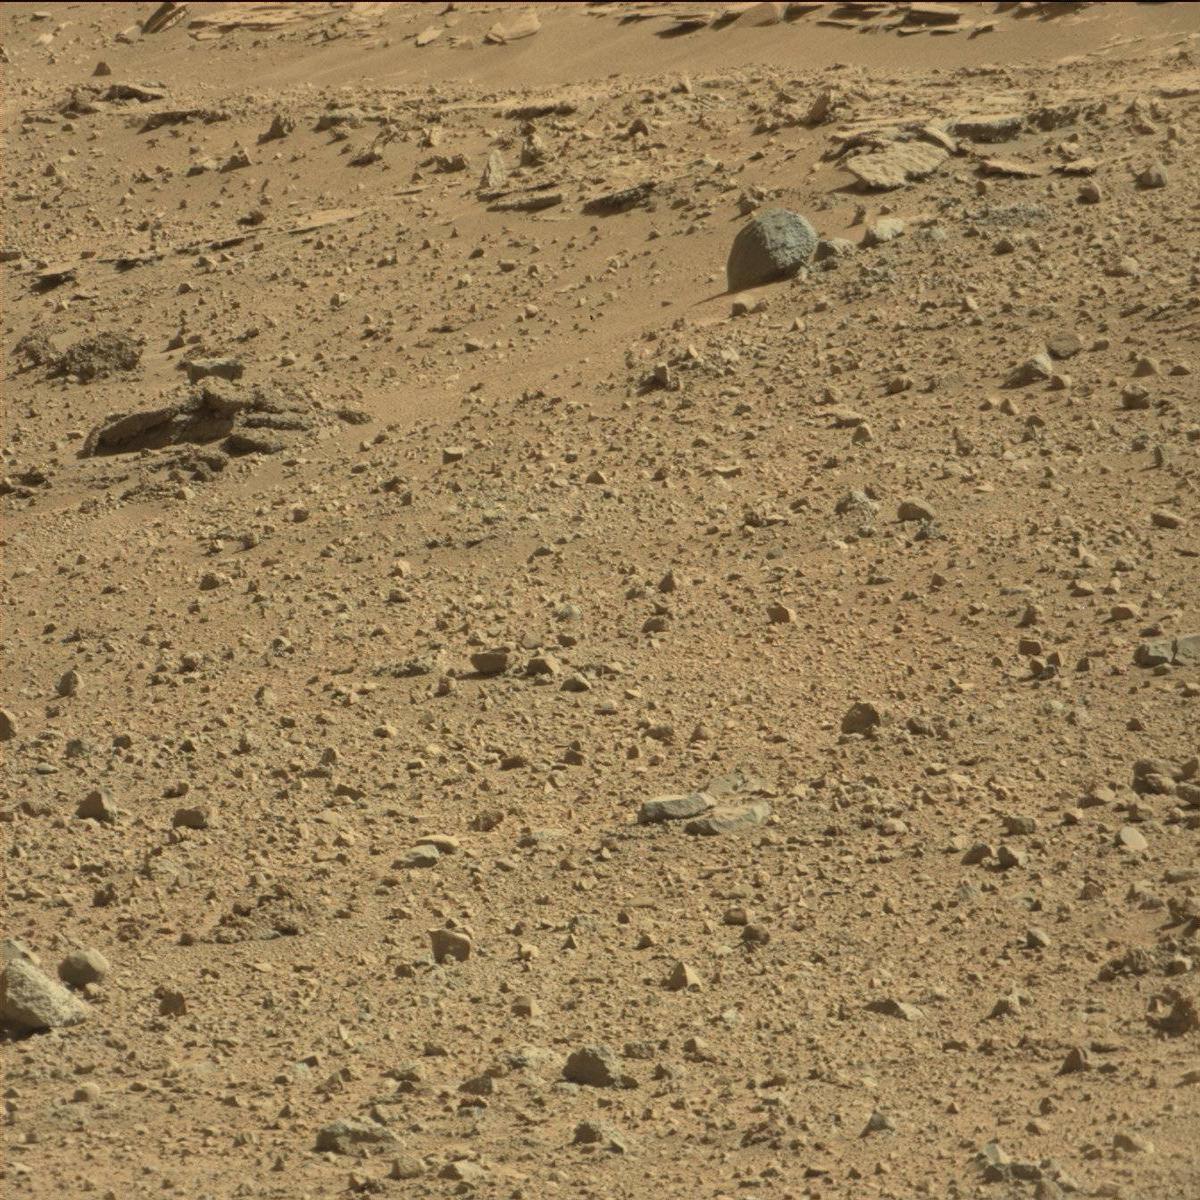
Terrain classes present: Bedrock, Rock, Sand / Soil